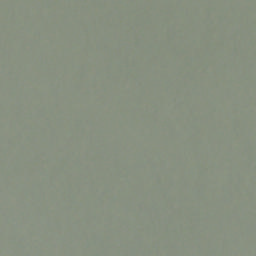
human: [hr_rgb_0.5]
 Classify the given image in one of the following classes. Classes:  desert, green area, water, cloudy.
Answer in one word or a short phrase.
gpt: cloudy